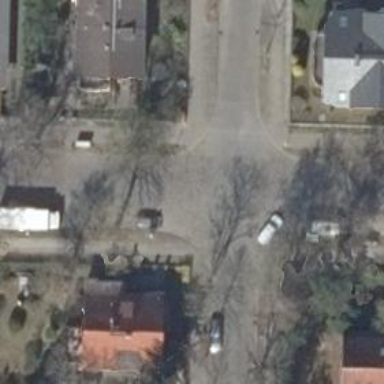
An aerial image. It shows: Residential road with sidewalks on both sides. The left sidewalk surface is made of sett.